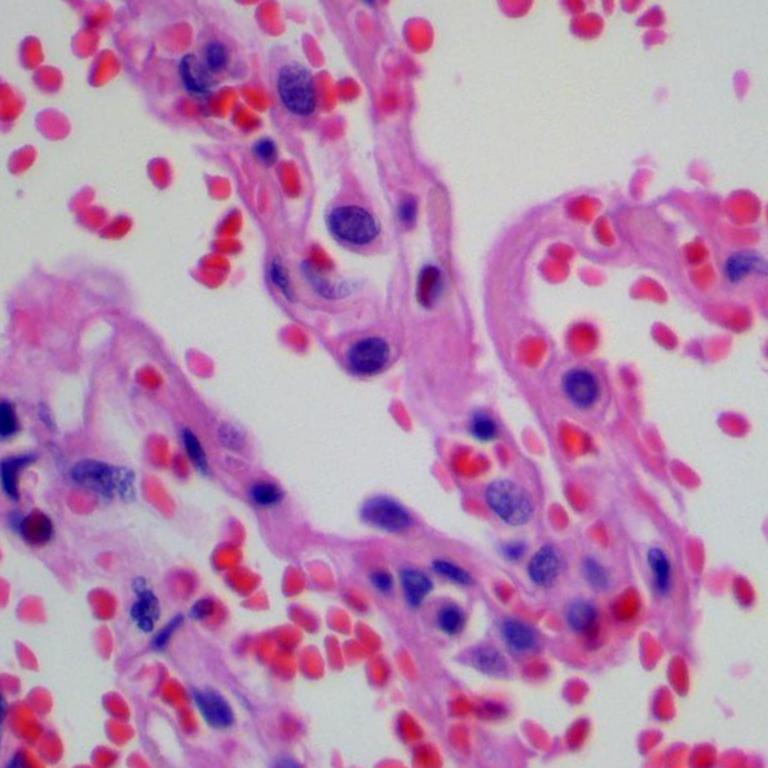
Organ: lung
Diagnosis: benign